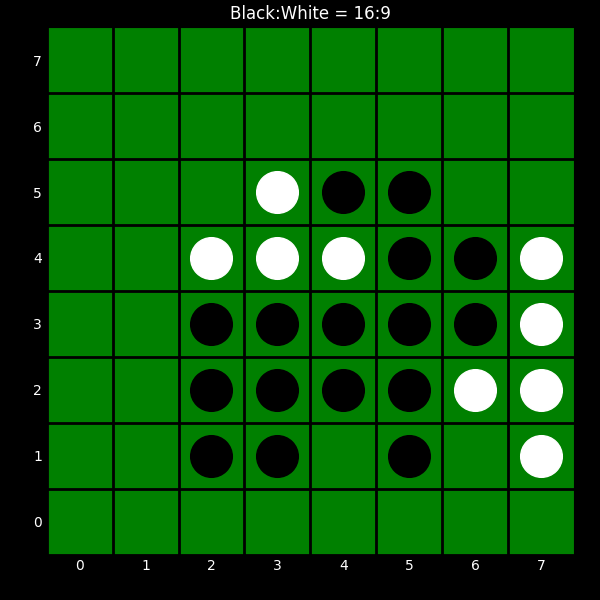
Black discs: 16
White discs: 9